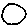
Label: circle